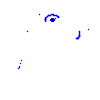
Particle: kaon